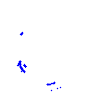
Particle: pion